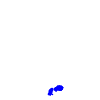
Particle: electron